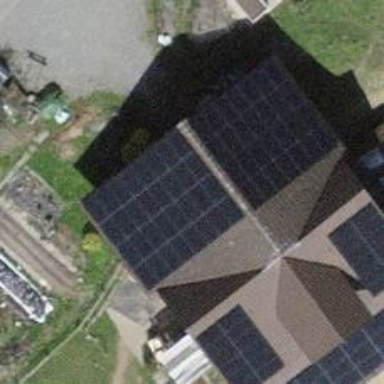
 consisting of solar photovoltaic panels."